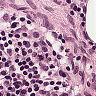
Metastatic tissue present: no